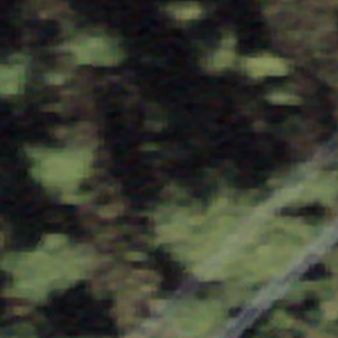
Label: other